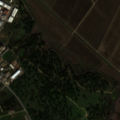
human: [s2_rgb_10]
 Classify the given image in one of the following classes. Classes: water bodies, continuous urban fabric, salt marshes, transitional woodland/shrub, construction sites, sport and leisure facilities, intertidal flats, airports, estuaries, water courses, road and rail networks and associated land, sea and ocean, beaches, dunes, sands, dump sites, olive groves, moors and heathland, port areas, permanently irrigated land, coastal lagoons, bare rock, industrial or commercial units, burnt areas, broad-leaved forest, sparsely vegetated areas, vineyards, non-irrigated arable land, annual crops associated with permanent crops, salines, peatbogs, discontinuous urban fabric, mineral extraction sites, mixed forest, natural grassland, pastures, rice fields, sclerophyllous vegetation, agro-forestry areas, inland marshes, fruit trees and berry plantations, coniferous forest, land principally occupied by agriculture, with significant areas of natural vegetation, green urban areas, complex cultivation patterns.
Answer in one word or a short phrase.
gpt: industrial or commercial units, rice fields, pastures, complex cultivation patterns, agro-forestry areas